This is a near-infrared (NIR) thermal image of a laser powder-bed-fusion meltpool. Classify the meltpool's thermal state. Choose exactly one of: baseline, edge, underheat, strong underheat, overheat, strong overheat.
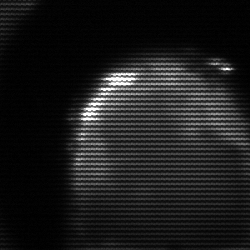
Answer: edge